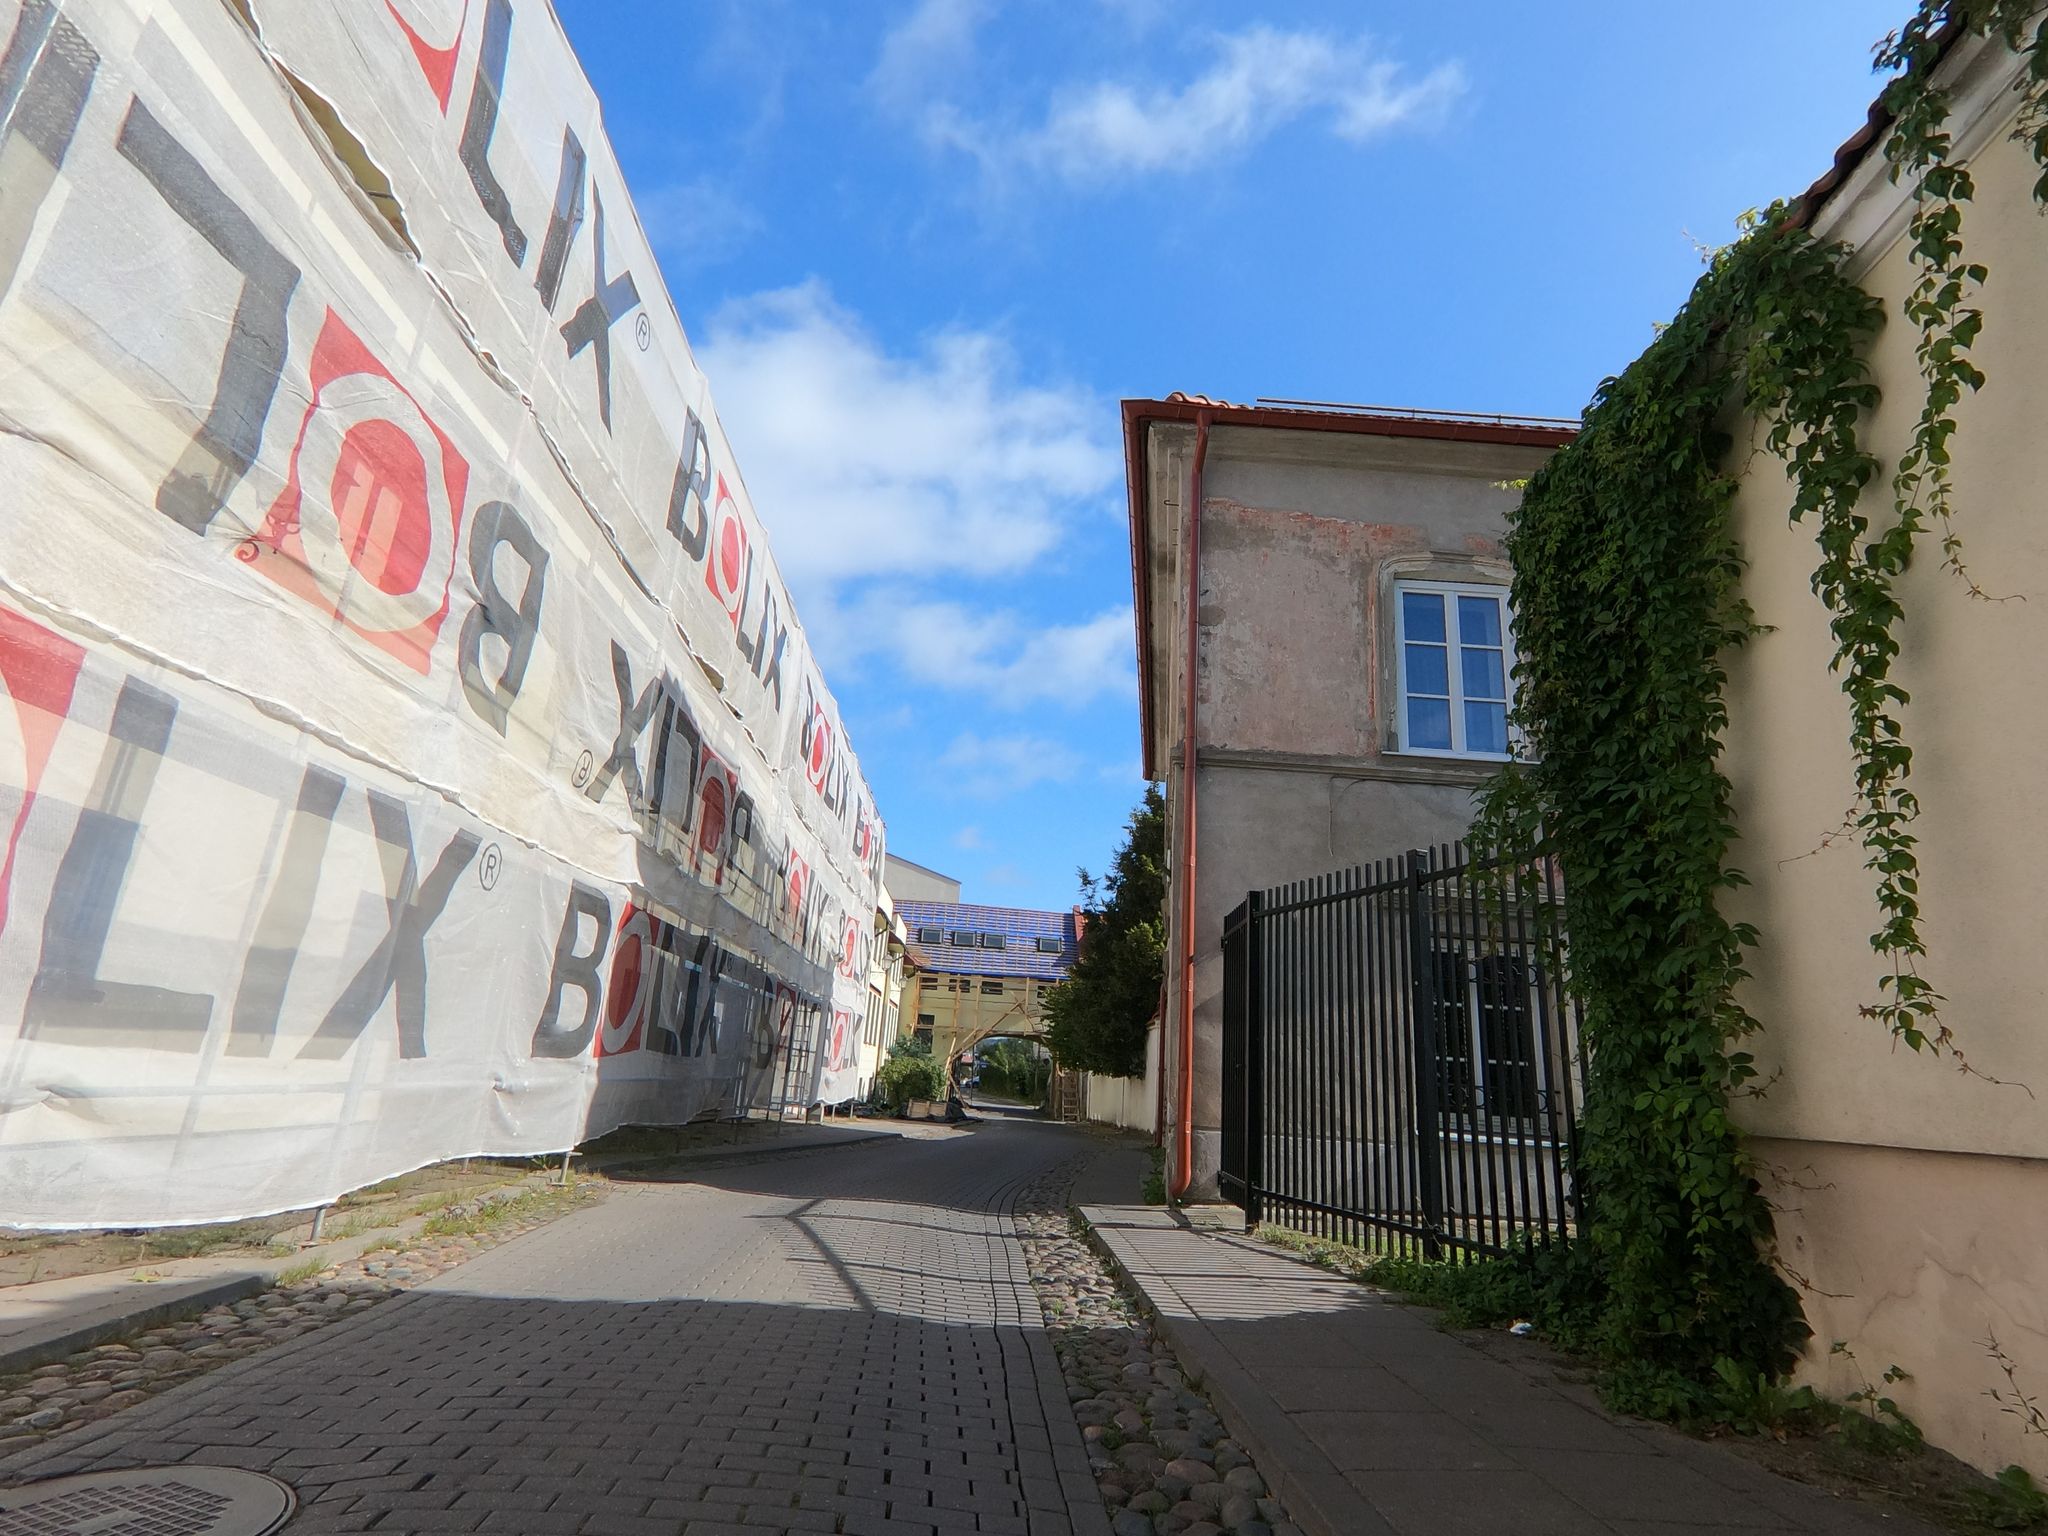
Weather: clear
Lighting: day
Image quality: good
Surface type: cycling surface
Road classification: living_street
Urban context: urban centre
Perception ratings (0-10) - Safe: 4.66, Lively: 4.82, Beautiful: 3.72, Boring: 8.46, Depressing: 8.05, Wealthy: 3.68